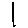
Label: line